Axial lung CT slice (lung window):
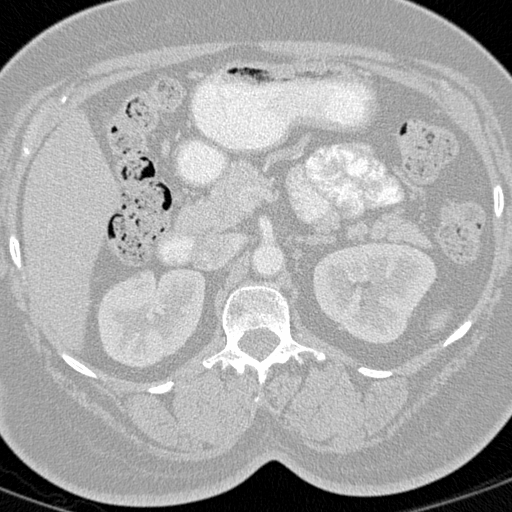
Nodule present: no